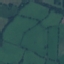
Land use / land cover: Pasture